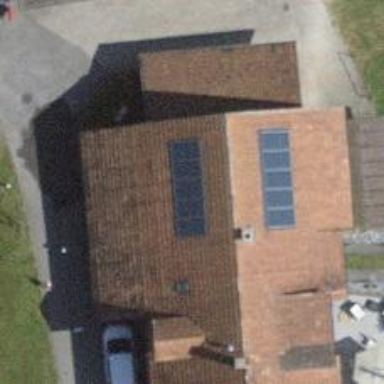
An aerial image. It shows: Solar power generator using photovoltaic method with solar photovoltaic panel types.